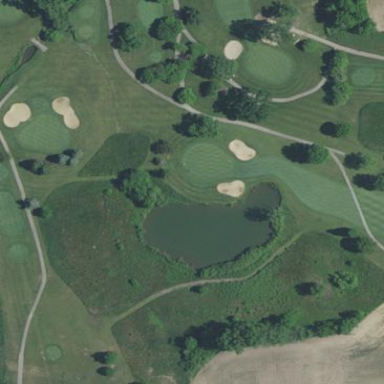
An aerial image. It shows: Rough area in golf course.